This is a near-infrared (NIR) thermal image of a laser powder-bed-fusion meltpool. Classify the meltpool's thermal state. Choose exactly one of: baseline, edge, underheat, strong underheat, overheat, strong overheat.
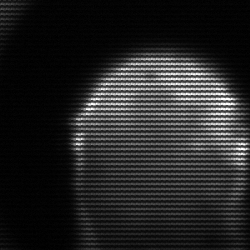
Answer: edge